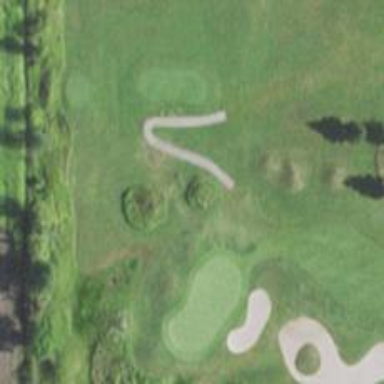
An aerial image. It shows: Path for both roads and golfers.